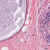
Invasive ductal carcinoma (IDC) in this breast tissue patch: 0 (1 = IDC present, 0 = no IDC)